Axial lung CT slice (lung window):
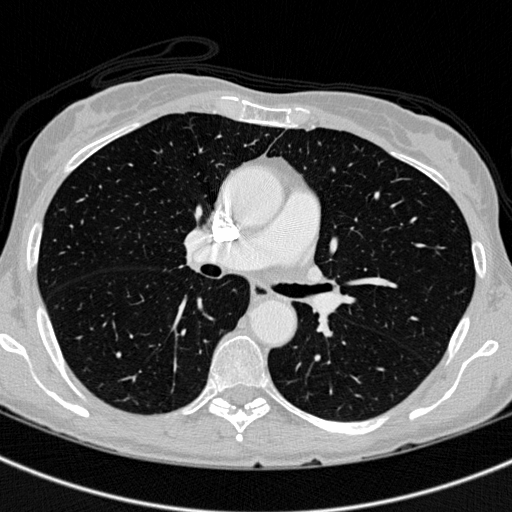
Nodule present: no